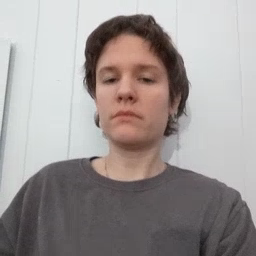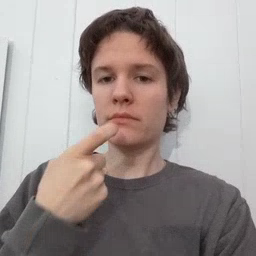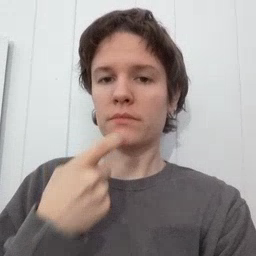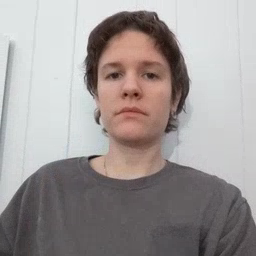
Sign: glasswindow